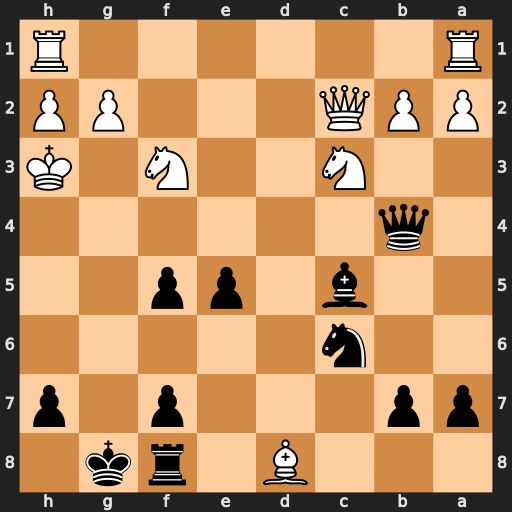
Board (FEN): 3B1rk1/pp3p1p/2n5/2b1pp2/1q6/2N2N1K/PPQ3PP/R6R
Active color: b
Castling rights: -
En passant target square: -
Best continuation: Qg4#